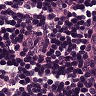
Metastatic tissue present: no